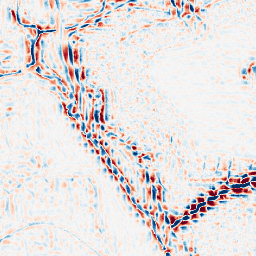
Category: wavelet
Decomposition family: wavelet_reverse_biorthogonal
Decomposition parameters: wavelet: rbio4.4
level: 3
Upsampling method: sinc_blackman
Upsampling parameters: scale: 2
kernel_size: 16
Upsampling scale: 2